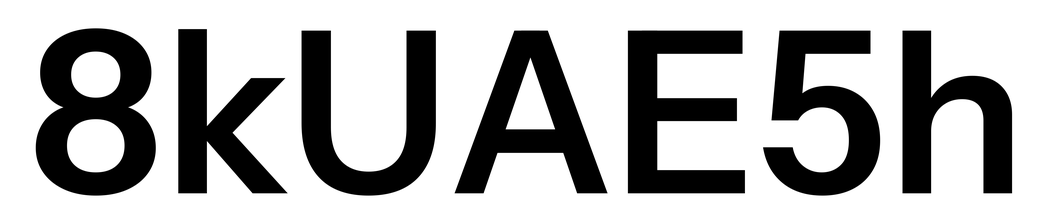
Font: InstrumentSans_SemiBold